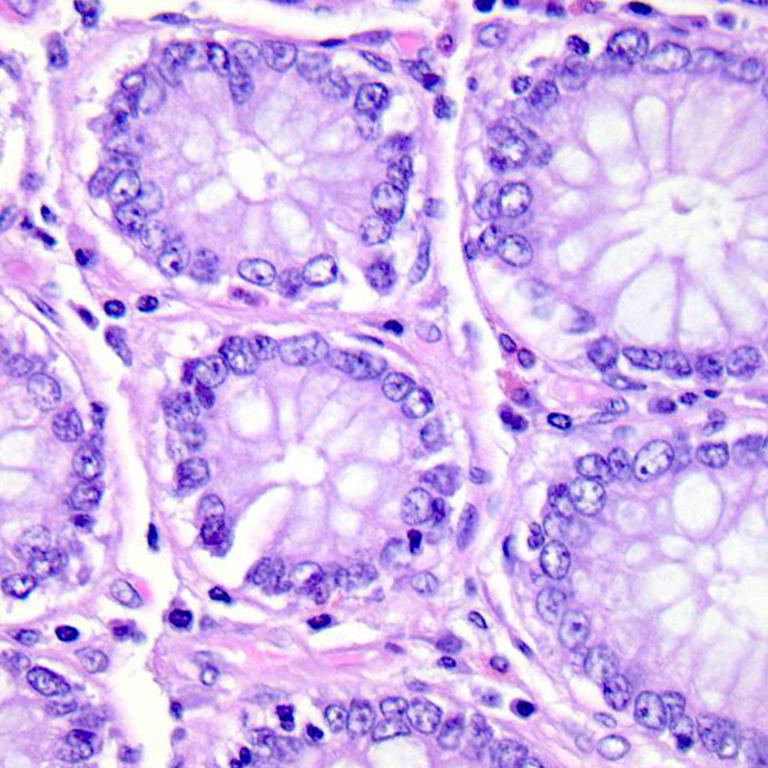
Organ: colon
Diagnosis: benign